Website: home-depot
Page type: account-selection
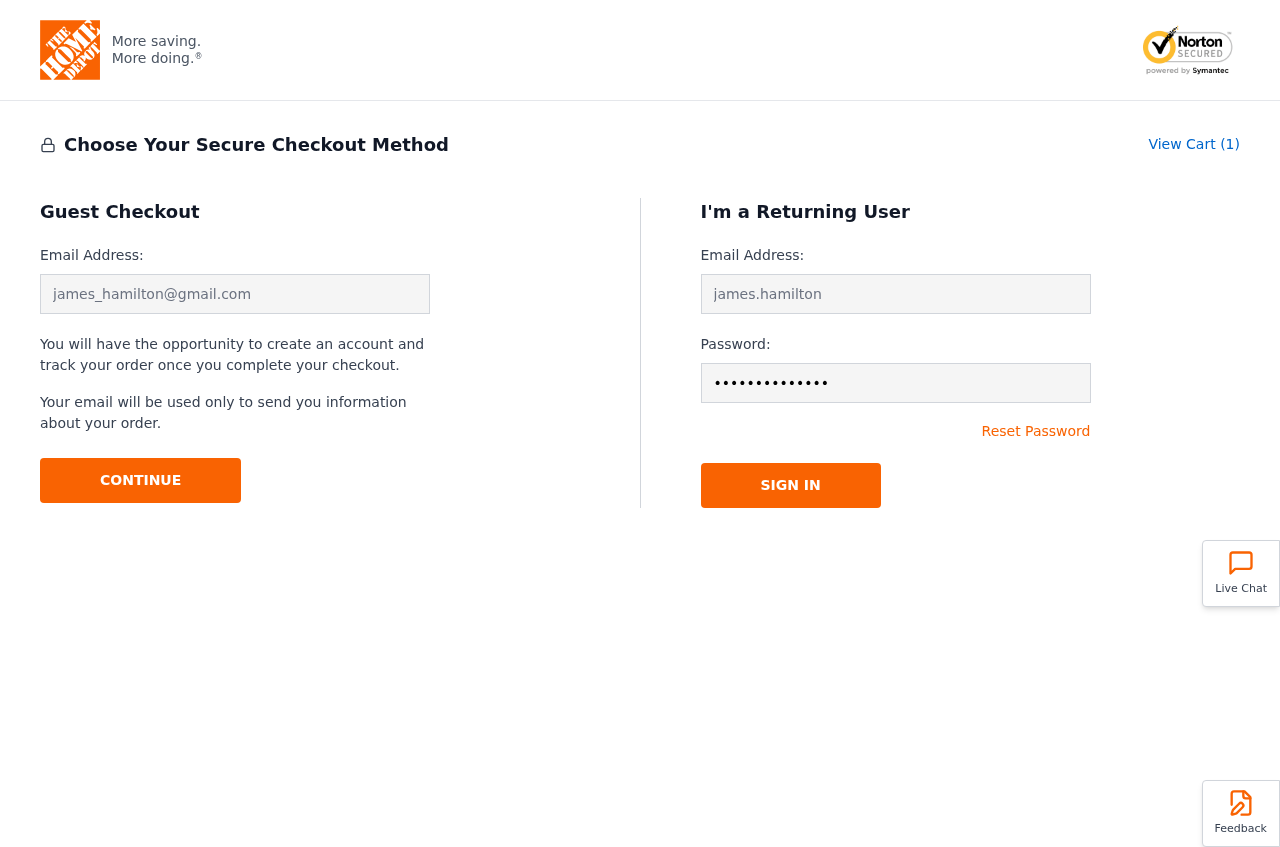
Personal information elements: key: PII_EMAIL
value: james_hamilton@gmail.com
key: PII_LOGIN_USERNAME
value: james.hamilton
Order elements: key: ORDER_NUM_ITEMS
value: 1